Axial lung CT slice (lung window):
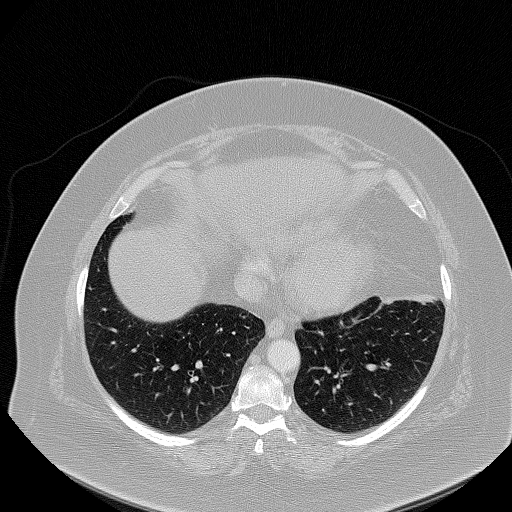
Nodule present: no